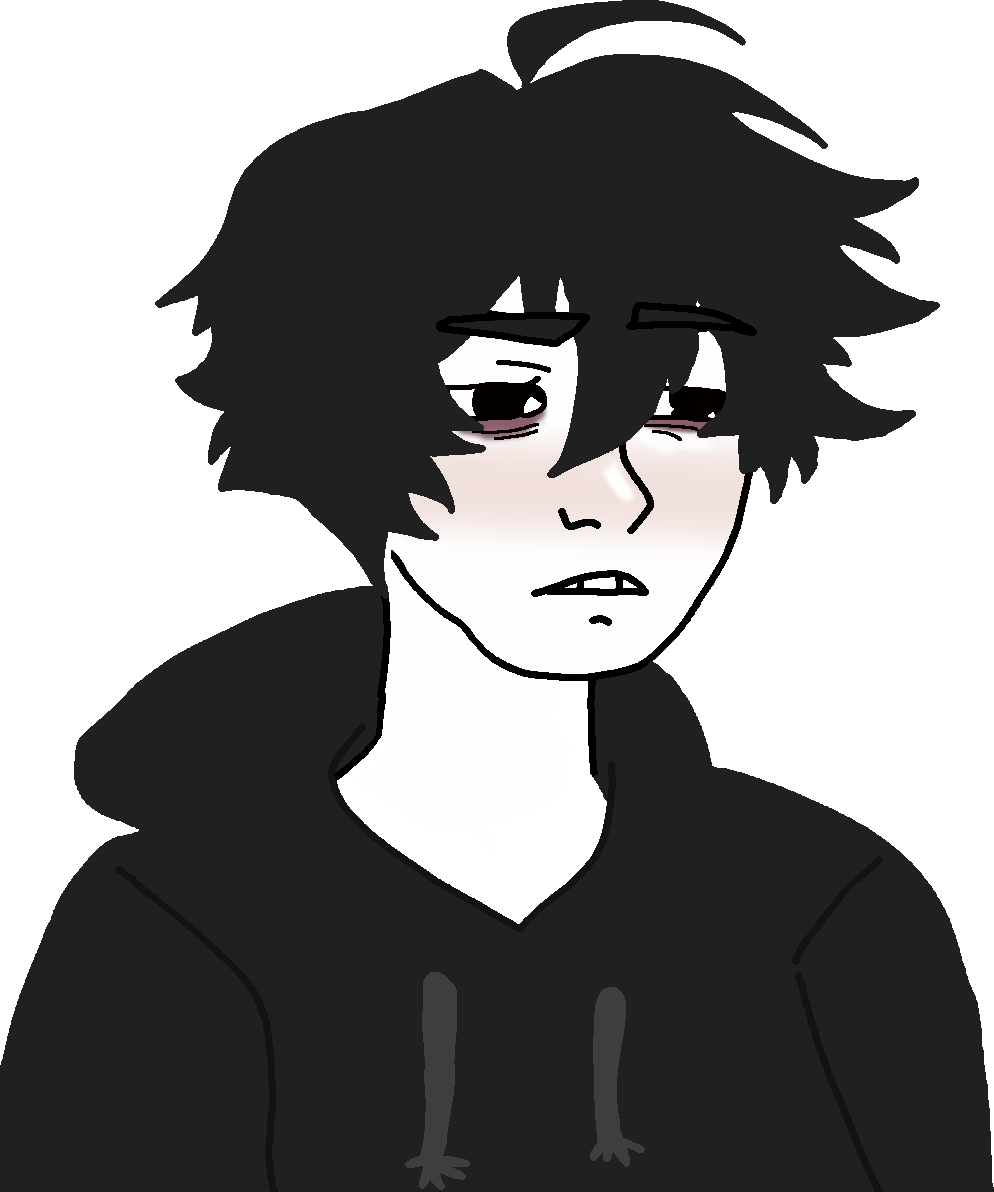
Label: 5_Twinkjak